Breast ultrasound image
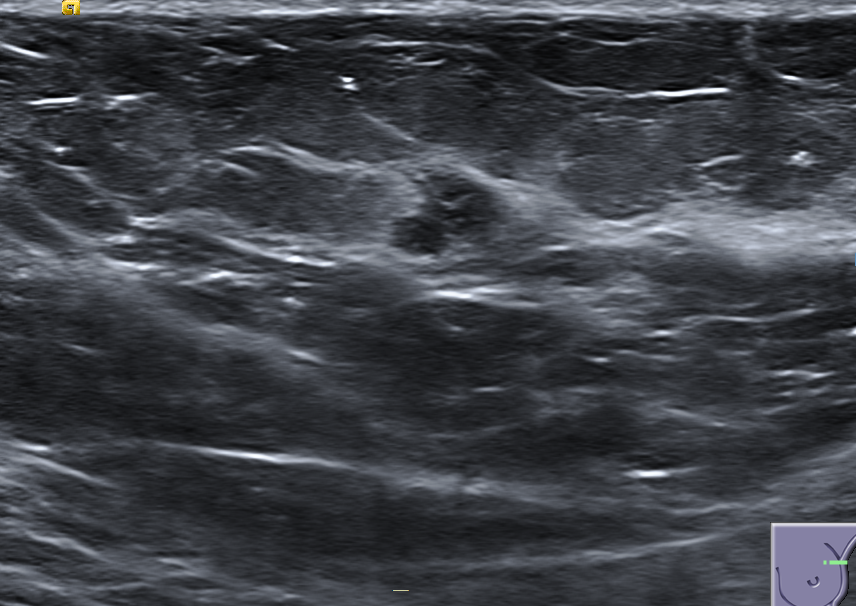
Diagnosis: malignant